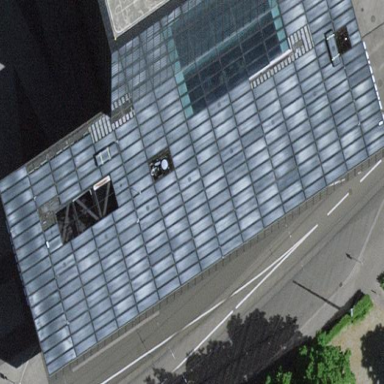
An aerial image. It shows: Office building.